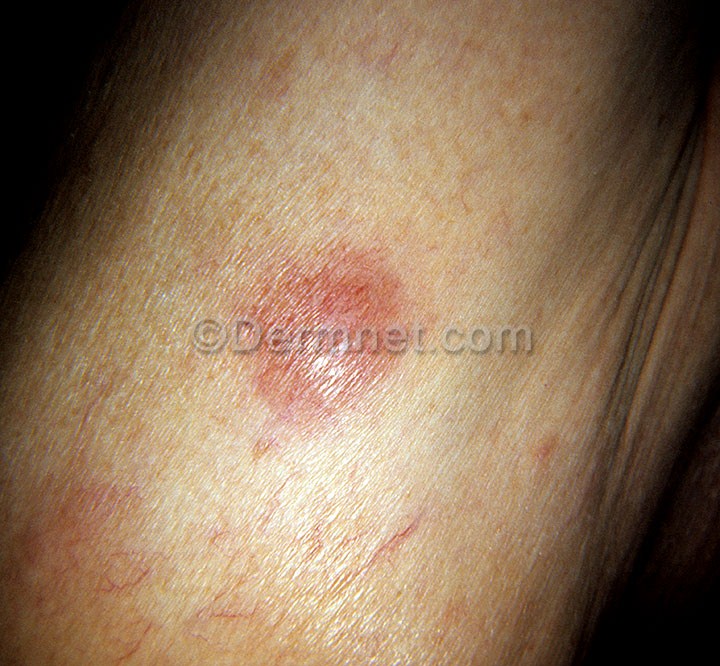
Disease: Actinic Keratosis Basal Cell Carcinoma and other Malignant Lesions